Brain MRI, t1w sequence, axial 2D slice.
Patient: age 44, sex M, weight 78 kg, height 1.76 m
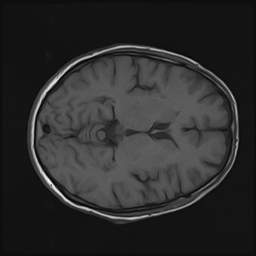